Question: I've just started using spock and I am facing one issue..
'''
public class UserAuthentication {
private UserDAO userDao;
public boolean authenticateUser(String email, String password){
User user = userDao.findUserByEmail(email);
if(password.equals(user.getDecodedPassword())){
return true;
}
return false;
}
}
public interface UserDAO {
User findUserByEmail(String login);
void saveUser(User user);
}
public class User {
private String email;
private String decodedPassword;
public User(String email, String decodedPassword) {
this.email = email;
this.decodedPassword = decodedPassword;
}(...)
'''
Unfortunately my test throw NullPointerException:
'''
import java.text.SimpleDateFormat
import spock.lang.Specification
class UserAuthenticationTest extends Specification {
def "Authenticating correct user" () {
setup:
def email = "email@email.com"
def password = "qwerty1234"
def userDao = Mock(UserDAO)
userDao.findUserByEmail(email) >> new User(email, password)
def userAuthenticator = new UserAuthentication()
userAuthenticator.setUserDao(userDao)
when:
def result = userAuthenticator.authenticateUser(email, password)
then:
1 * userDao.findUserByEmail(email)
result == true
}
}
'''

I got the exception because mock doesn't work when is invoked (userDao.findUserByEmail(email); in UserAuthentication class).
Anyone have some idea why?
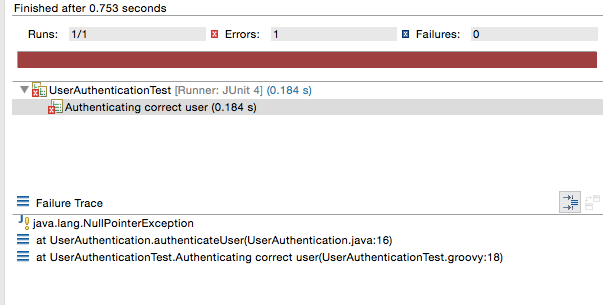
Answer: When you both mock and verify the returned (from mock) expression should be placed under 'then' block. <URL> are the docs and below You can find corrected code:
'''
@Grab('org.spockframework:spock-core:0.7-groovy-2.0')
@Grab('cglib:cglib-nodep:3.1')
import spock.lang.*
import java.text.SimpleDateFormat
class UserAuthenticationTest extends Specification {
def "Authenticating correct user" () {
setup:
def email = "email@email.com"
def password = "qwerty1234"
def userDao = Mock(UserDAO)
def userAuthenticator = new UserAuthentication()
userAuthenticator.userDao = userDao
when:
def result = userAuthenticator.authenticateUser(email, password)
then:
1 * userDao.findUserByEmail(email) >> new User(email, password)
result == true
}
}
public class UserAuthentication {
UserDAO userDao;
public boolean authenticateUser(String email, String password){
User user = userDao.findUserByEmail(email);
return password.equals(user.getDecodedPassword());
}
}
public interface UserDAO {
User findUserByEmail(String login);
void saveUser(User user);
}
public class User {
private String email;
private String decodedPassword;
public User(String email, String decodedPassword) {
this.email = email;
this.decodedPassword = decodedPassword;
}
public String getDecodedPassword() {
return decodedPassword;
}
}
'''